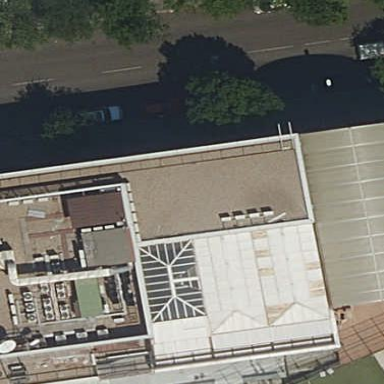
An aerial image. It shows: Office building.